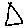
Label: triangle